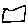
Label: square